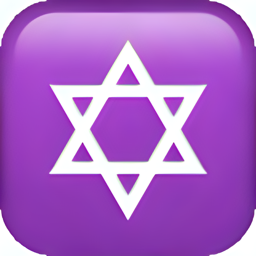
Name: star of david
Emoji: ✡
Group: Symbols
Sub-group: religion